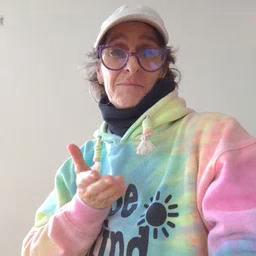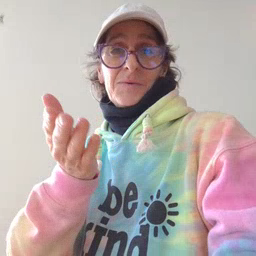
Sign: boat